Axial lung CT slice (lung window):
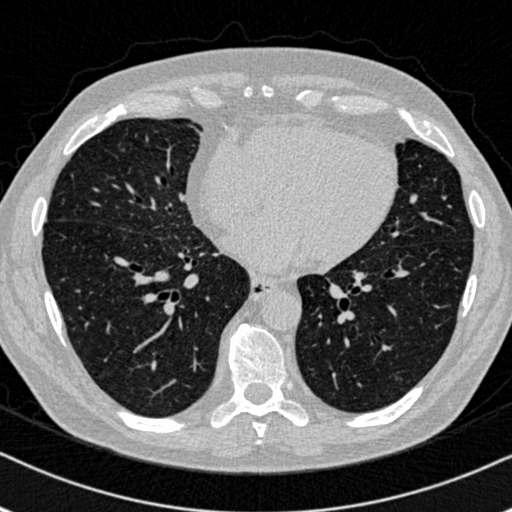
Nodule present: no